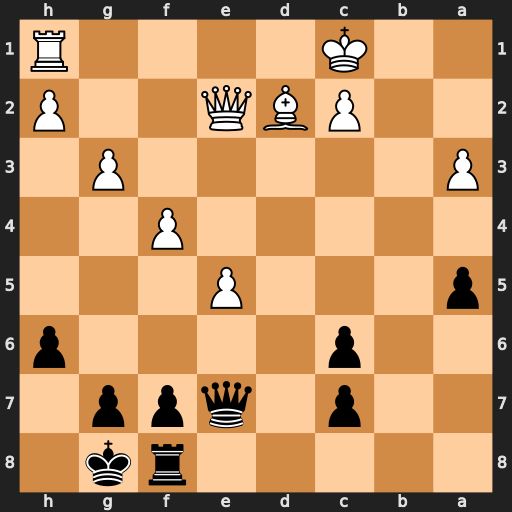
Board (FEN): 5rk1/2p1qpp1/2p4p/p3P3/5P2/P5P1/2PBQ2P/2K4R
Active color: b
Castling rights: -
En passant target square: -
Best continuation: Qxa3+ Kd1 Qa1+ Bc1 Rd8+